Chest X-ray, AP view. Patient: 32 years old, sex F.
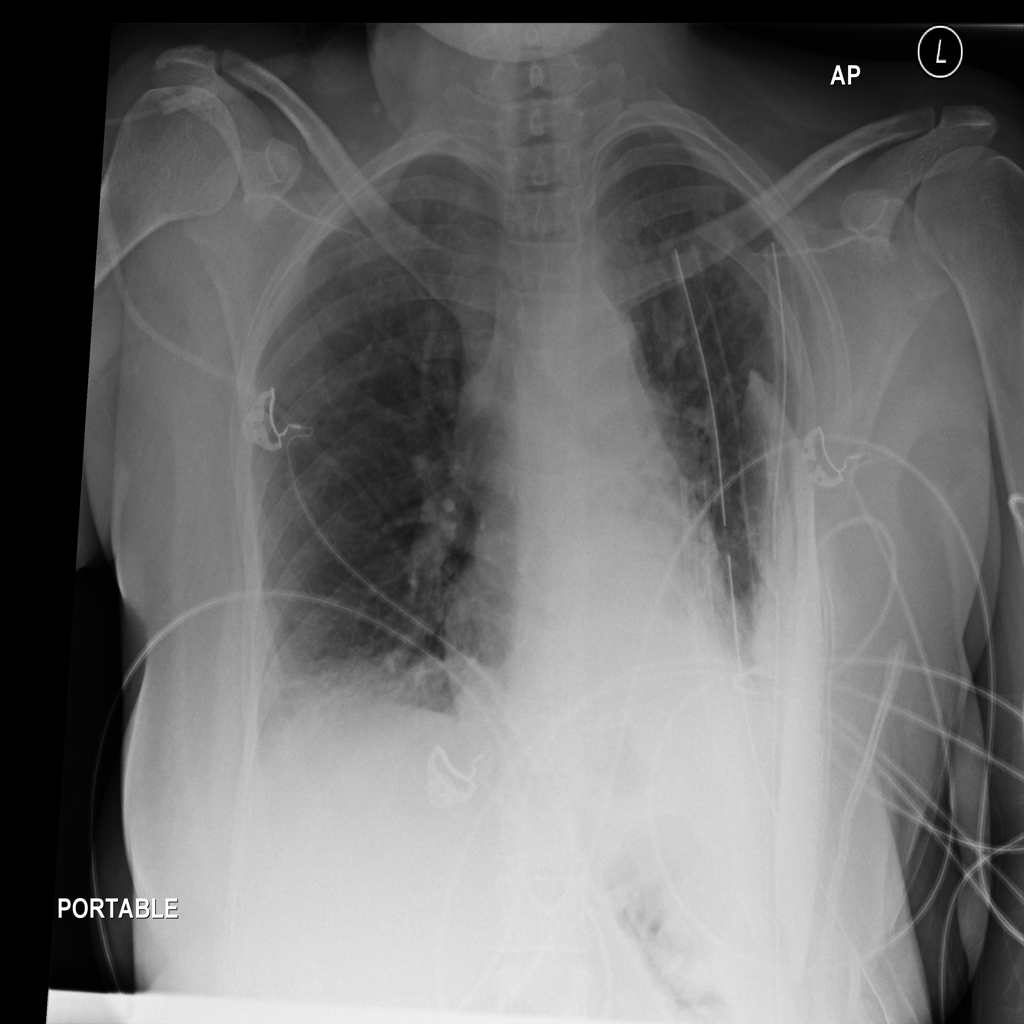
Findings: Atelectasis